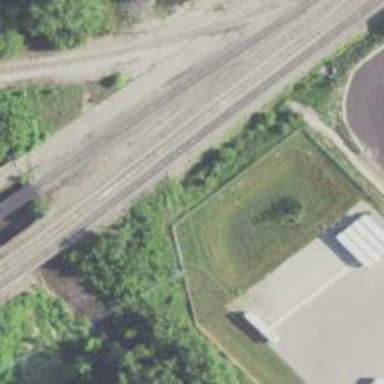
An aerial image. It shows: Railroad crossover.